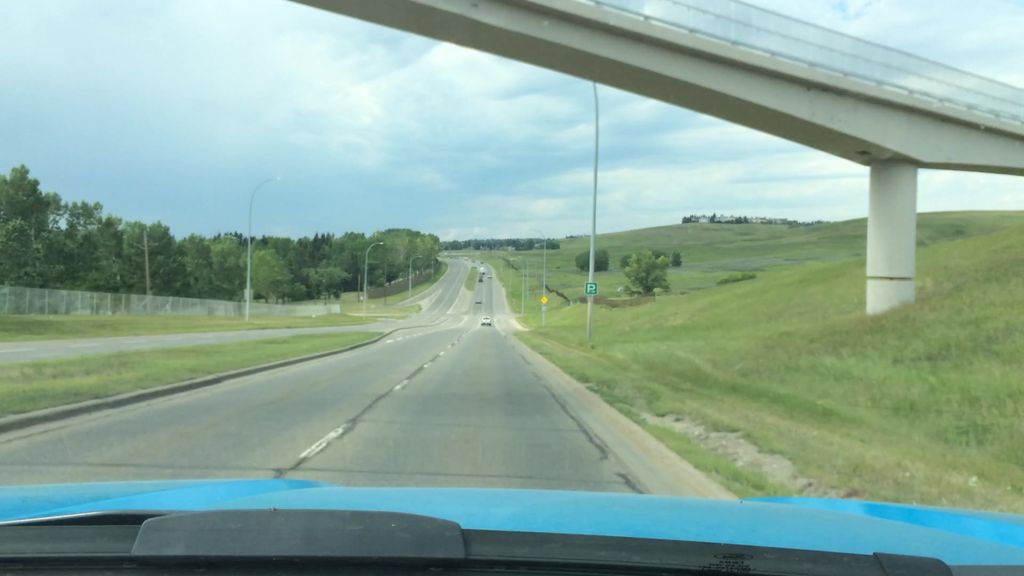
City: calgary